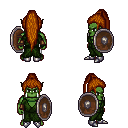
a pixel art fantasy rpg character, male body template, orc, green skin, green robe, white pants, brunette extra-long topknot hairstyle, cloth bracers, metal boots, shield, four views (front, back, left, right), 2x2 character sprite sheet, small pixel art, hard edges, no anti-aliasing